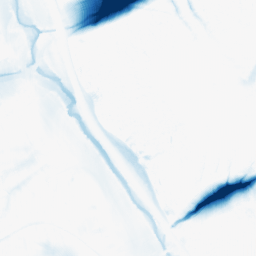
Category: morphological
Decomposition family: morphological_ellipse
Decomposition parameters: operation: closing
width: 50
height: 30
Upsampling method: fft_zeropad
Upsampling parameters: scale: 2
Upsampling scale: 2